【题型】解答题　【知识点】立体几何　【难度】easy
如图，在长方体 $ABCD-A_1B_1C_1D_1$ 中，$AB=2$，$BC=BB_1=\sqrt{2}$，$P$ 是 $B_1C$ 上一动点，求 $BP+PA_1$ 的最小值．

\vspace{10pt}

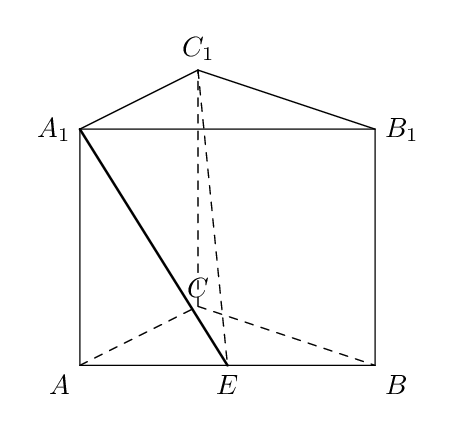
【解答】
\textbf{【答案】} $\sqrt{10}$

\vspace{10pt}

\textbf{【分析】} 将 $\triangle BB_1C$ 沿 $B_1C$ 为轴旋转至与平面 $A_1B_1CD$ 共面，可得 $\triangle B'B_1C$，利用 $BP+PA_1=B'P+PA_1 \ge B'A_1$ 求解即可．

\vspace{10pt}

\textbf{【详解】} 如图，将 $\triangle BB_1C$ 以 $B_1C$ 为轴旋转至与平面 $A_1B_1CD$ 共面位置，旋转后的点 $B$ 记为 $B'$，

由图可知 $BP+PA_1=B'P+PA_1 \ge B'A_1$，

取 $A_1D$ 的中点 $Q$，连结 $B'Q$，

由已知条件可知 $B'Q=3$，$A_1Q=1$，

根据勾股定理可得 $B'A_1=\sqrt{10}$，

即 $BP+PA_1$ 的最小值为 $\sqrt{10}$．

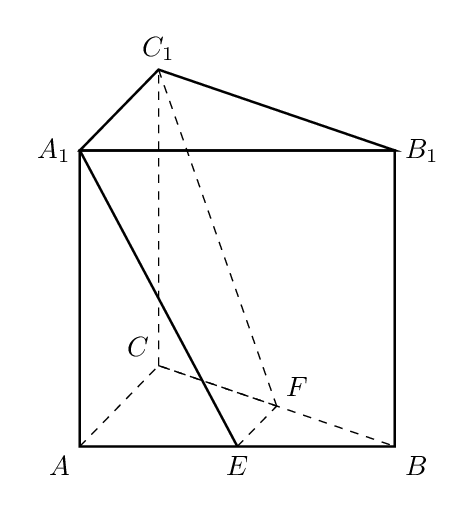